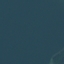
Label: SeaLake